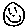
Label: smiley face